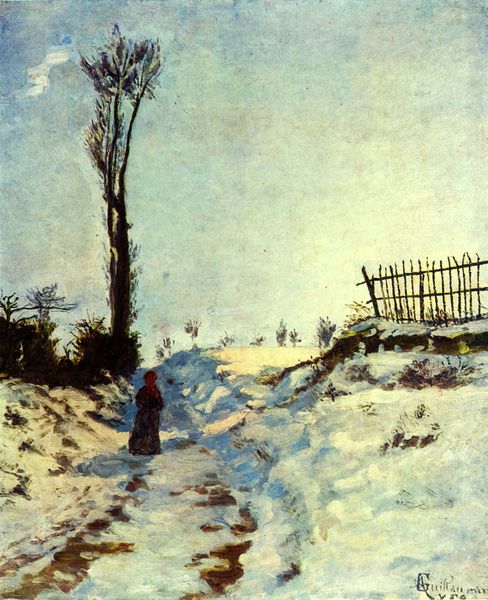
Titel: Hohlweg im Schnee
Künstler: Jean Baptiste Armand Guillaumin
Standort: Paris
Institution: Musée d'Orsay
Schlagwörter: baum, blau, dunkel, felsen, gemälde, himmel, kopf, schatten, weiß, wolken, bäume, gelb, impressionismus, landschaft, mädchen, äste, braun, bunt, frau, grau, hell, holz, kleid, licht, rücken, schwarz, strasse, eis, rot, schnee, tuch, weg, wolke, zaun, rock, alte, gesicht, mensch, stein, signatur, ast, erde, feld, felder, gräser, horizont, hügel, kalt, natur, stamm, strauch, zweige, brücke, busch, büsche, einsam, gebüsch, gitter, pfad, sonne, sträucher, boden, figur, mantel, kind, pflanze, pflanzen, kontrast, wald, anhöhe, schrift, acker, spuren, abstrakt, düne, dünen, einschnitt, fels, hang, leere, öde, hecke, kahl, latten, winter, signiert, böschung, romantik, ölgemälde, kopftuch, impressionistisch, figurativ, geländer, stimmung, allein, äcker, unterschrift, kälte, hinten, schlamm, sonnig, schema, sparsam, malerisch, karg, dreck, winterlandschaft, gestrüpp, weich, schemen, hohlweg, kanten, strass, sone, matsch, radspuren, winterlich, hecken, querstreben, bleu, auflösung, eisig, öd, horitont, stmm, spät, spaziergängerin, au chemin blanc, guillaume, nstur, winter schnee, swinter, wagensupren